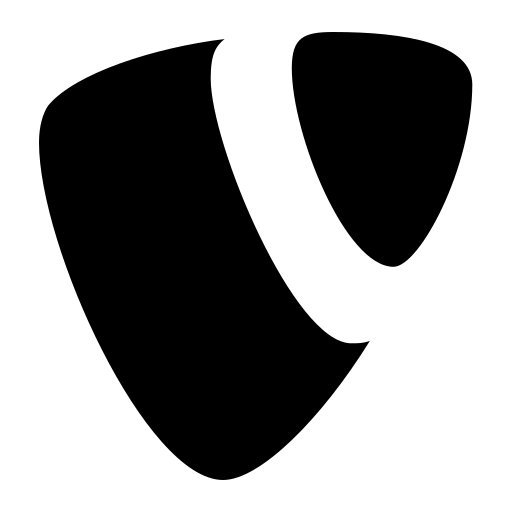
Tags: icon, FontAwesome, fa-icon, brand, typo3